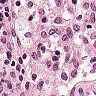
Metastatic tissue present: no